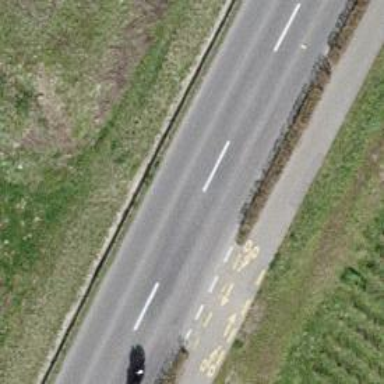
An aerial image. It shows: Tertiary road with asphalt surface.